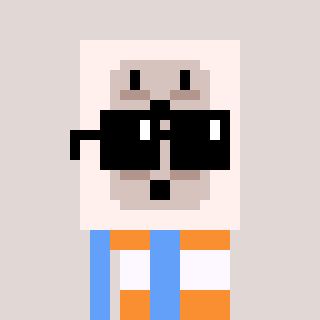
a pixel art character with square black sunglasses, a outlet-shaped head and a blue-colored body on a warm background